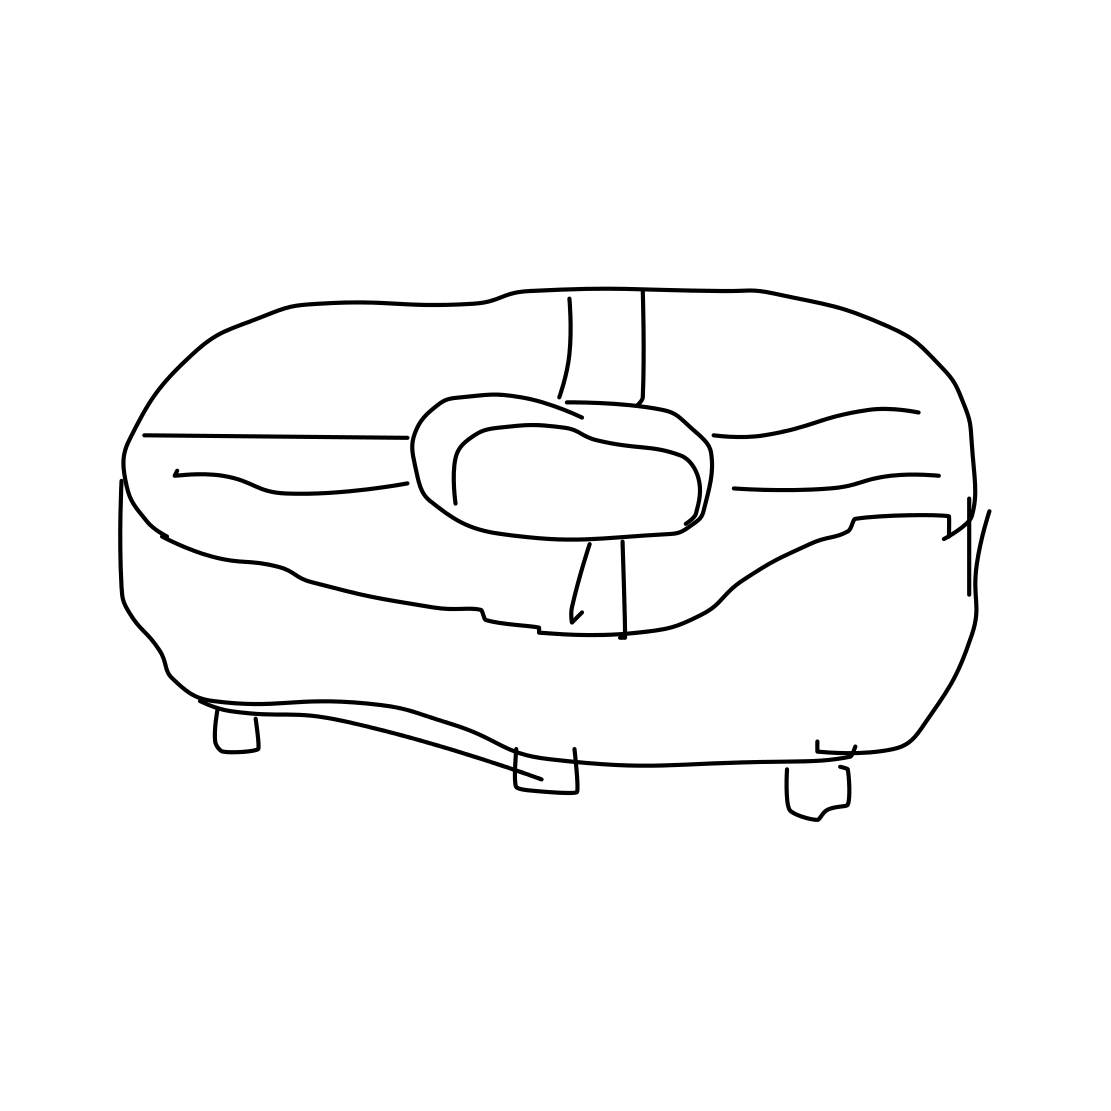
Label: ashtray